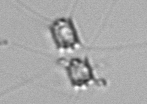
Label: Chaetoceros_didymus_TAG_external_flagellate